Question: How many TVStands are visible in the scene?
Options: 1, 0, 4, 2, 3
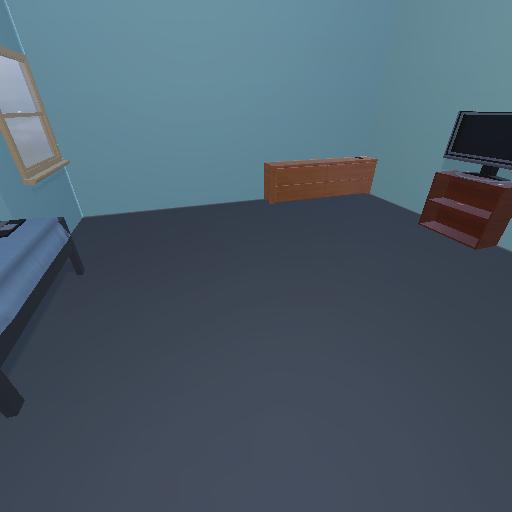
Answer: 1